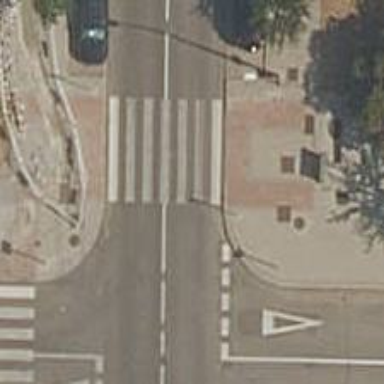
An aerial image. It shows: Uncontrolled road crossing.